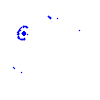
Particle: kaon